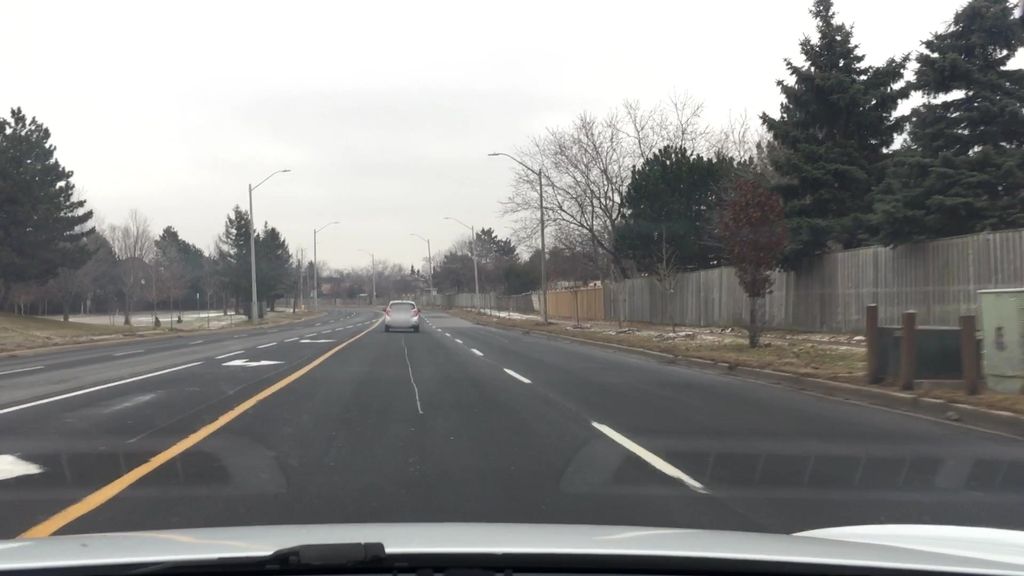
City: toronto